Question: I'm attempting to write out C# string data to a UTF-8 file without a byte order mark (BOM), but am getting an ANSI file created.
'''
using (StreamWriter objStreamWriter = new StreamWriter(SomePath, false, new UTF8Encoding(false)))
{
objStreamWriter.Write("Hello world - Encoding no BOM but actually returns ANSI");
objStreamWriter.Close();
}
'''
According to the <URL> class constructor, setting the parameter to false should inhibit the Byte Order Mark.
I'm using .NET Framework 4.5 on my British (en-gb) computer. Below is screenshot of the ScreenWriter object showing in place.

So why am I getting an ANSI file (as checked with Notepad++) back from this operation?
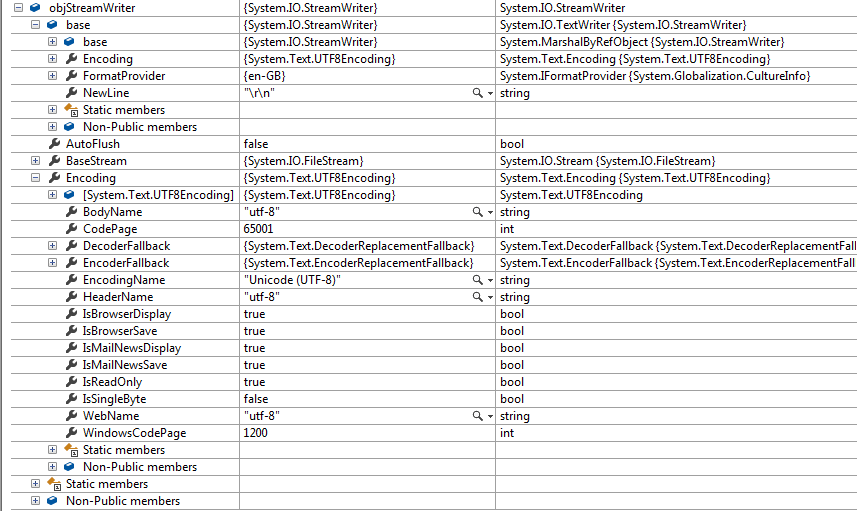
Answer: Your example string that you're writing to the file consists only of characters in the ASCII range. The ASCII range is shared by ASCII, UTF-8 and most (all?) ANSI code pages. So, given that there is no BOM, Notepad++ has no indication if UTF-8 or ANSI is meant, and apparently defaults to ANSI.